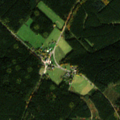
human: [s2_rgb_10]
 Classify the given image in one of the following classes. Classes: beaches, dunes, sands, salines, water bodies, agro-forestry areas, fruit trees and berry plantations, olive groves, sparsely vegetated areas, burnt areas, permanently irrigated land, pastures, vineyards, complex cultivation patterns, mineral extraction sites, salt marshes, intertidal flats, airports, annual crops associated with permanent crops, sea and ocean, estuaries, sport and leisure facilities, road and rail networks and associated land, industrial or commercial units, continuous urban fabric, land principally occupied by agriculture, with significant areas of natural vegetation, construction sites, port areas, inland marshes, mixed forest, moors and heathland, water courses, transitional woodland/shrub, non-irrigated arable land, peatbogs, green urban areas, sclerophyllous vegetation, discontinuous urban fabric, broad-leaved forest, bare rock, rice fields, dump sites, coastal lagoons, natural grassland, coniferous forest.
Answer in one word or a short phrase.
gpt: pastures, coniferous forest, mixed forest